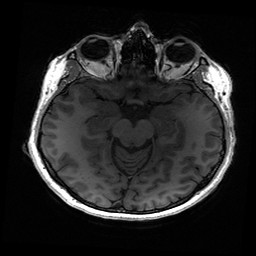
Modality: T1w
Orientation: sagittal